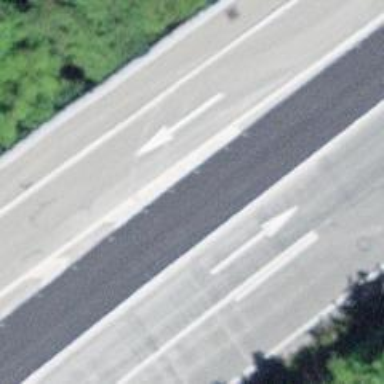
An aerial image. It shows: Trunk highway.